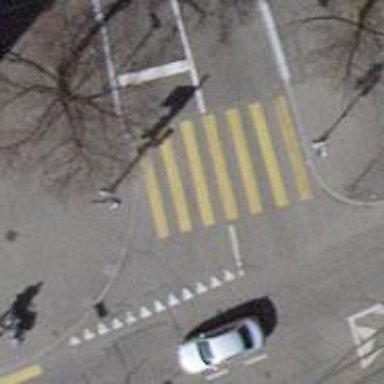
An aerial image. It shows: Zebra crossing with traffic signals on the road.